問題: 四角形ABCDがあり、線分ABの中点をM、線分CDの中点をNとします。AC⊥MN、AC＝12、BD＝13が成り立つとき、四角形ABCDの面積はいくつですか。
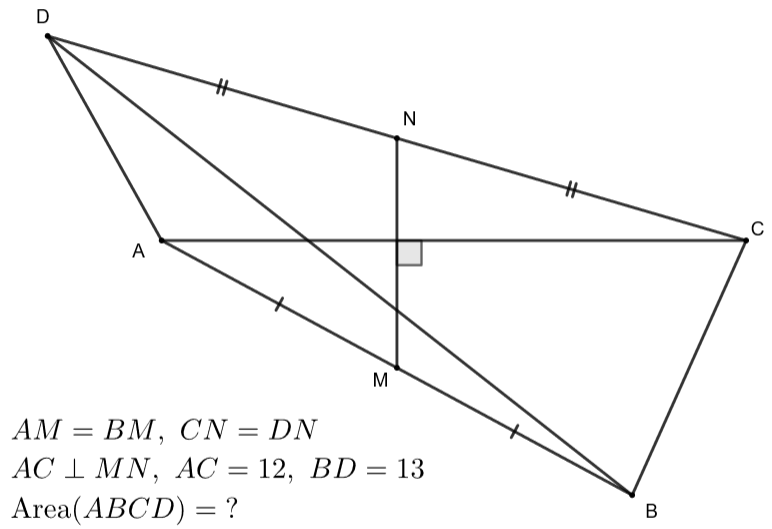
解答: 点Mに関して点Cと対称な点をPとする。中点連結定理よりDP＝12、DP//NMであり、また四角形APBCは平行四辺形であるから三角形DPBは∠Pが直角である。したがってDP＝5であり、四角形ABCDの面積は30。
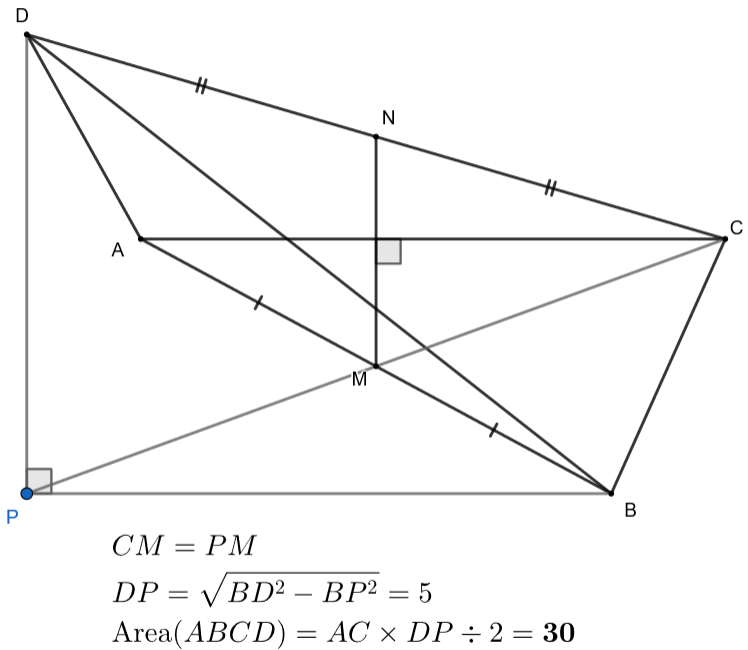
答え: 30
タグ: 直角三角形、等積変形